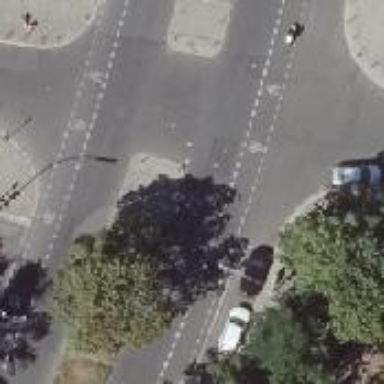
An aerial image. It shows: Traffic island located on footway.